七年级 · 度量几何学
$A 、 B 、 C 、 D$ 在数轴上的位置如图所示, 则 -3 的相反数所对应的点是

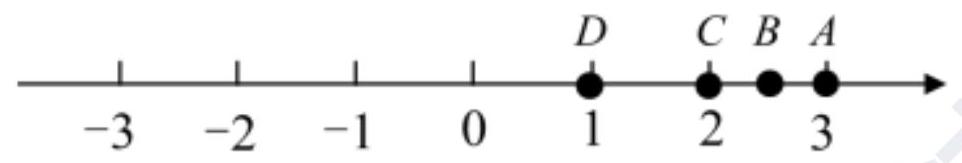
答案: A
解析: $\because-3$ 的相反数是 3

$\therefore-3$ 的相反数 3 对应的点是 A .

故答案为: A